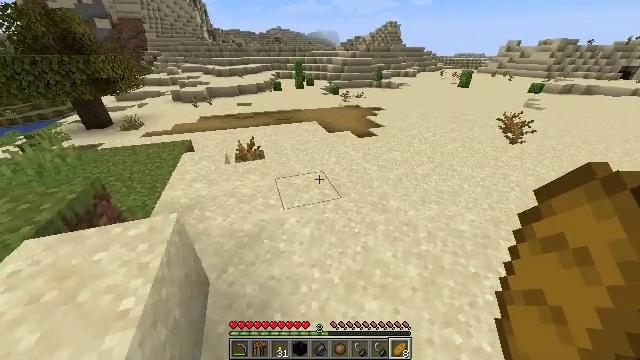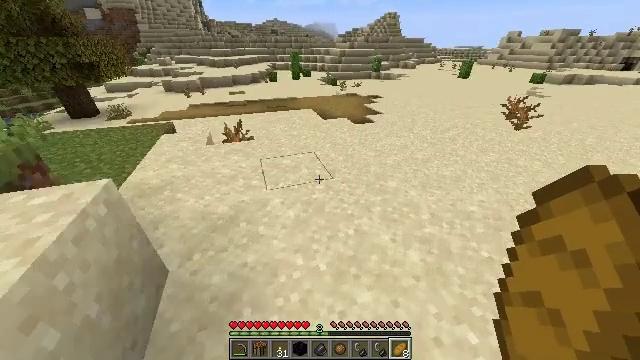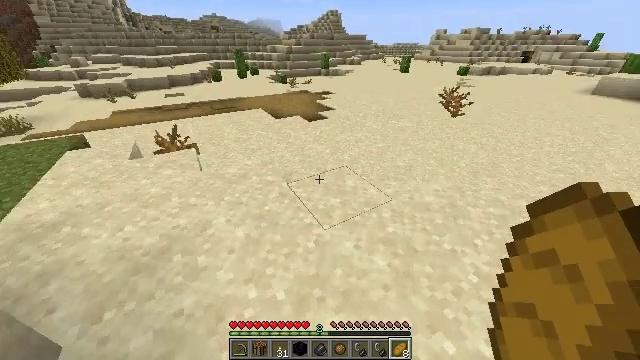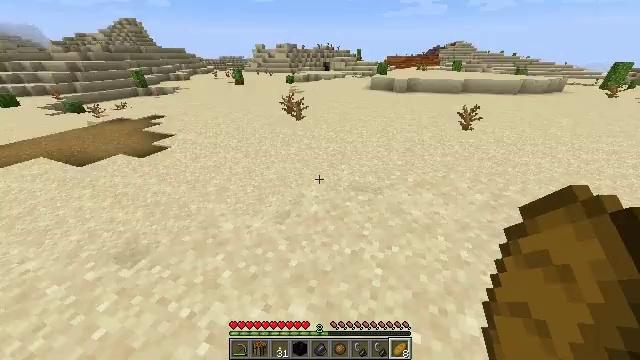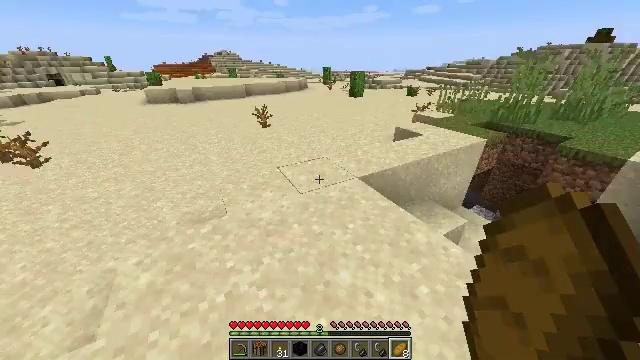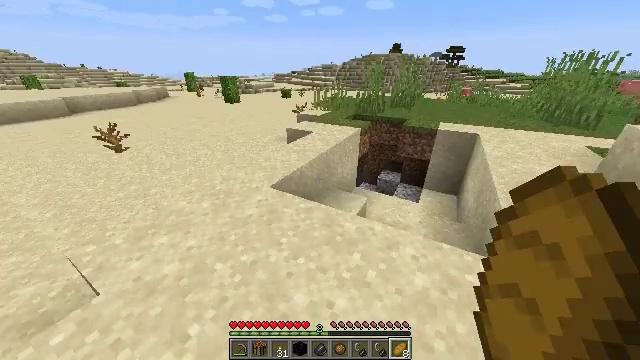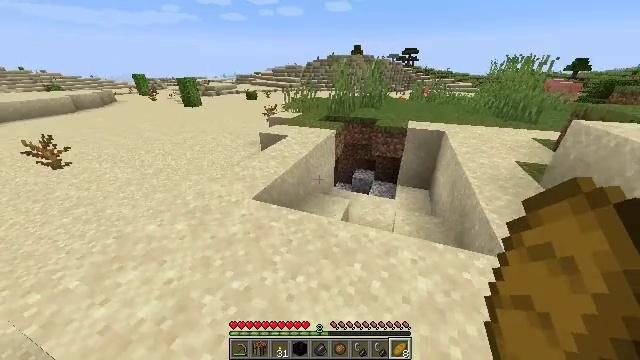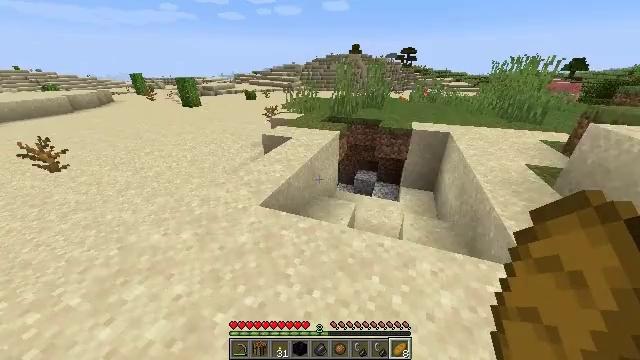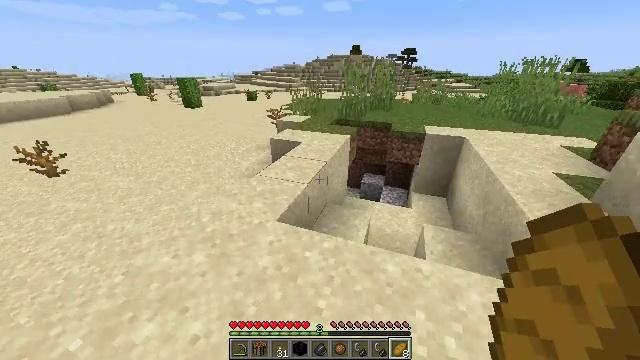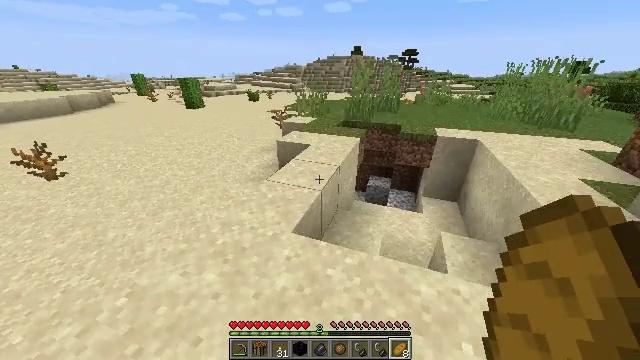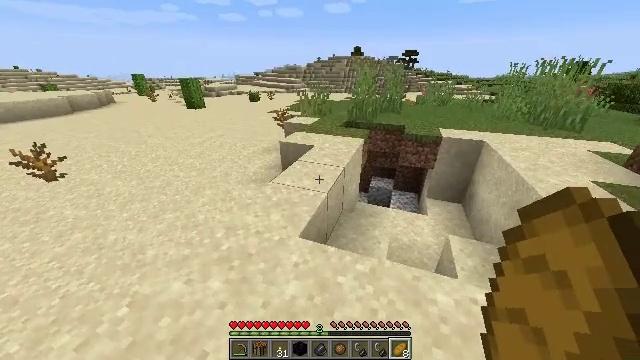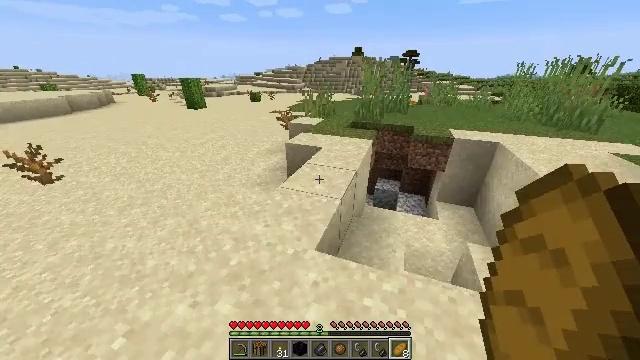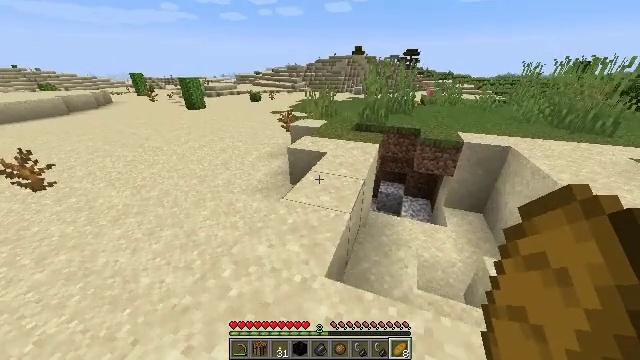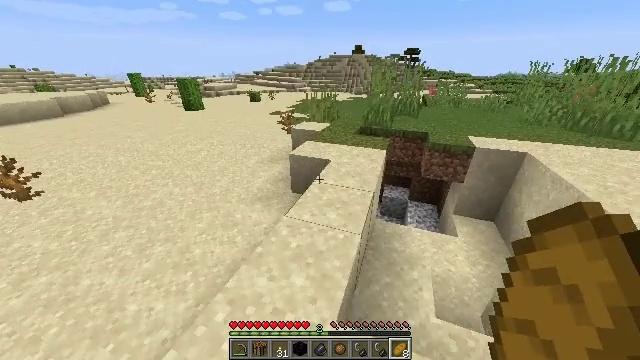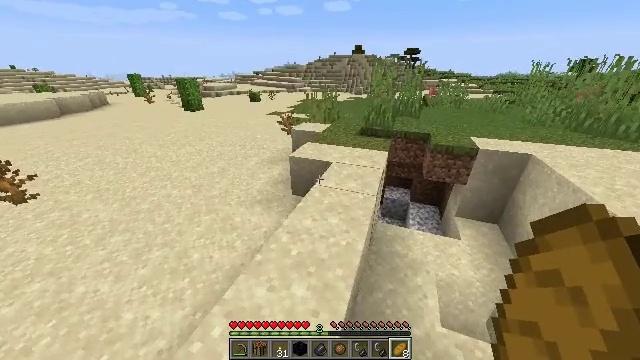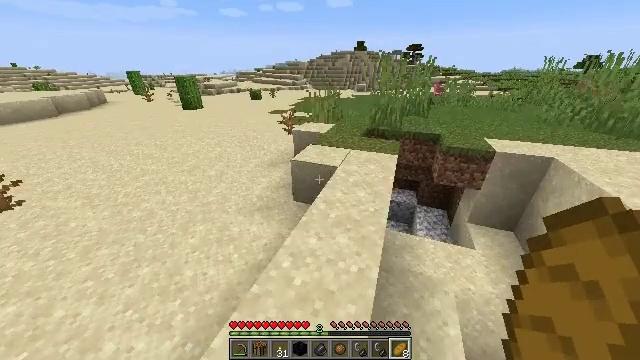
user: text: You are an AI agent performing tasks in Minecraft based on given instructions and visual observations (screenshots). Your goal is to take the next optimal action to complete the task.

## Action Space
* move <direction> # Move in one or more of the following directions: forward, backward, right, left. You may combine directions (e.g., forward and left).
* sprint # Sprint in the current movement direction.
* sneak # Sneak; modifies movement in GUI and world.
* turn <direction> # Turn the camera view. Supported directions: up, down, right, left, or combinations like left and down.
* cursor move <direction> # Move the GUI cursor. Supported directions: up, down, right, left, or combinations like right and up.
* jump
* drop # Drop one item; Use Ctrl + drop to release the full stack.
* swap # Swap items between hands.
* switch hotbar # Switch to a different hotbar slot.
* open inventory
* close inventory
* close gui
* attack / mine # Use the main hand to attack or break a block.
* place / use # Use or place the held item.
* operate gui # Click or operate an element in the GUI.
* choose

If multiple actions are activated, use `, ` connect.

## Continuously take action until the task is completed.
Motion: motion action
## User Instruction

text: Gather red sand by digging.
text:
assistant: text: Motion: move forward, sprint, turn down
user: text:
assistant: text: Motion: move forward, sprint, turn right
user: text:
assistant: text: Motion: move forward, sprint, turn right and up
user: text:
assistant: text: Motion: move forward, sprint, turn right and up
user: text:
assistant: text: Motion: move forward and move left, sprint, turn right
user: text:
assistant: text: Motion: move forward and move left, sprint, turn right
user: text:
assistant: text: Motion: move forward and move left, sprint
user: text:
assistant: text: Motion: move forward and move left, sprint
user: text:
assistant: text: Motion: move forward and move left, sprint
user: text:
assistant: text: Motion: move forward and move left, sprint
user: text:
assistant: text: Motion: move forward, sprint
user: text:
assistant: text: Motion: move forward, sprint
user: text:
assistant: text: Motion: move forward, sprint
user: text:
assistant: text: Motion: move forward, sprint
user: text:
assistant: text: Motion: move forward, sprint
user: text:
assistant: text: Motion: move forward and move left, sprint, turn left and down
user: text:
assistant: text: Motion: move forward and move left, sprint, turn left and down
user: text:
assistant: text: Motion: move forward and move left, sprint
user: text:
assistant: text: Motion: move forward and move left, sprint
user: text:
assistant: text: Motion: move forward, sprint
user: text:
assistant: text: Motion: move forward, sprint
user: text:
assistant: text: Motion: move forward, sprint
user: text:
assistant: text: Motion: move forward, sprint
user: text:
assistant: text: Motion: move forward, sprint
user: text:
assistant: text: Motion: move forward, sprint
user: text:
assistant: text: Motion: move forward, sprint
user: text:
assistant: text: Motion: move forward, sprint
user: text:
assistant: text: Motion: move forward, sprint, turn left and up
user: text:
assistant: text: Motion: move forward, sprint, turn left and up
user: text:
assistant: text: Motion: move forward, sprint, turn left and up